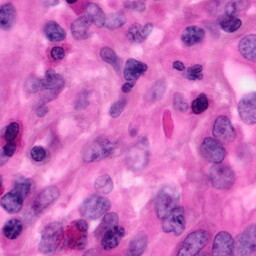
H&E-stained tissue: Pancreatic